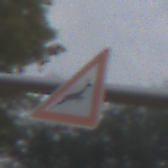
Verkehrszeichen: WildwechselLinks
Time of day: Midday
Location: Outdoor (Suburban)
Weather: Overcast
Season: NotSpecified
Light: Natural